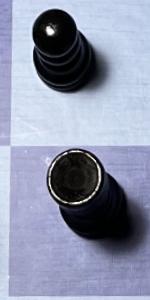
Label: Rook_Black